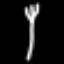
Label: fork